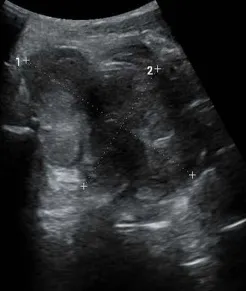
Ultrasound examination detects a hypoechoic uneven mass behind the left parotid gland with a clear boundary.
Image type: radiology (ultrasound)